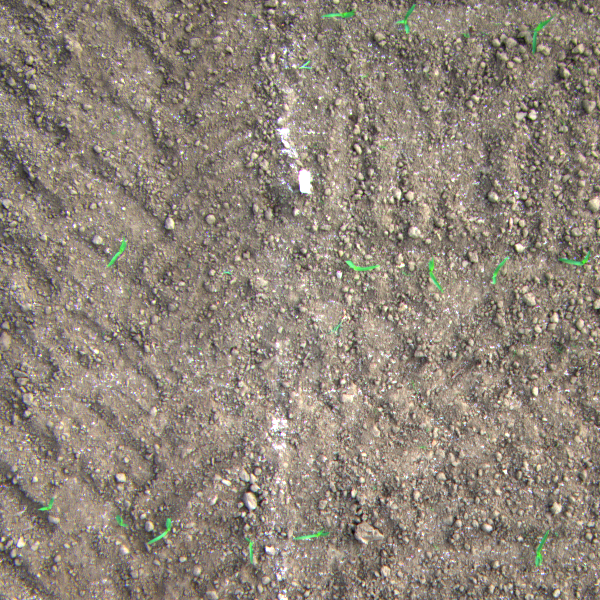
Acquisition date: 2023-05-25
Tile: 0383
Annotated plant instances:
label: maize
label: maize
label: maize
label: maize
label: maize
label: maize
label: maize
label: barnyard_grass
label: maize
label: maize
label: maize
label: maize
label: maize
label: maize
label: weed_other
label: maize
label: maize
label: weed_other
label: weed_other
label: barnyard_grass
label: barnyard_grass
label: maize
label: weed_other
label: weed_other
label: barnyard_grass
label: barnyard_grass
label: weed_other
label: weed_other
label: weed_other
label: weed_other
label: barnyard_grass
label: barnyard_grass
label: weed_other
label: weed_other
label: weed_other
label: weed_other
label: weed_other
label: barnyard_grass
label: weed_other
label: weed_other
label: weed_other
label: barnyard_grass
label: weed_other
label: weed_other
label: barnyard_grass
label: weed_other
label: weed_other
label: weed_other
label: weed_other
label: weed_other